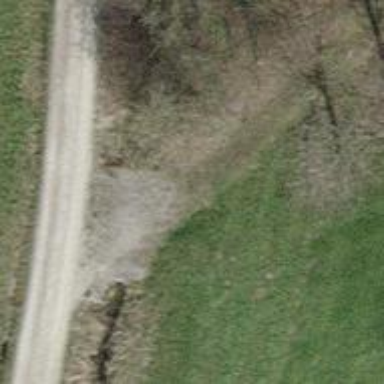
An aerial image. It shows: Culvert tunnel.